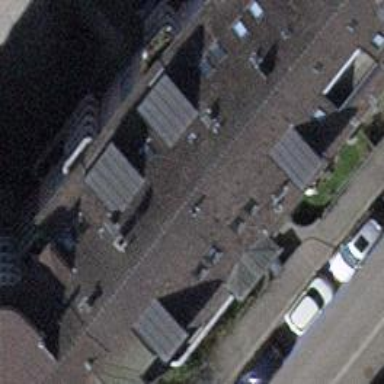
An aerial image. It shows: View of apartment building.